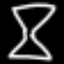
Label: hourglass